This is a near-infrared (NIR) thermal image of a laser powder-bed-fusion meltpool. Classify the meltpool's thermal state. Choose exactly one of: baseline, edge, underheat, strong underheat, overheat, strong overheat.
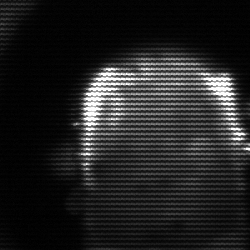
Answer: baseline